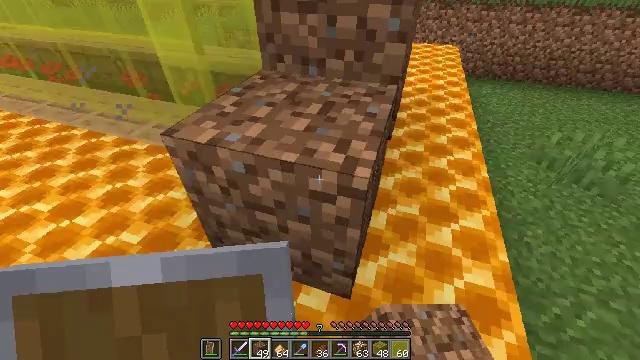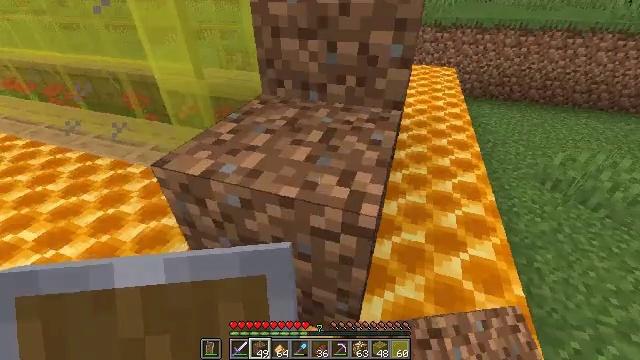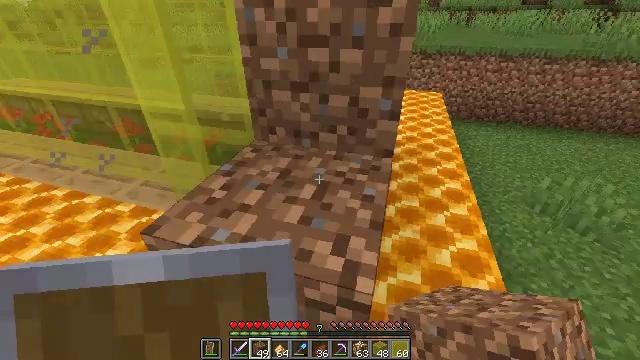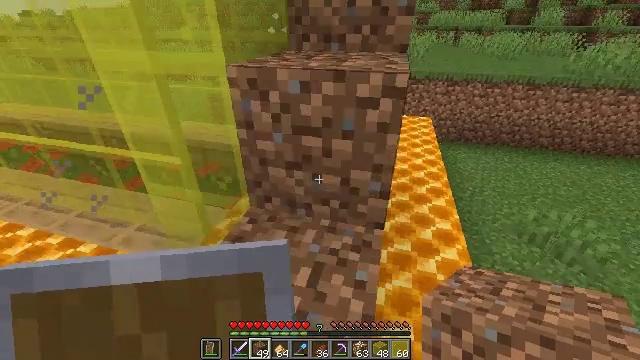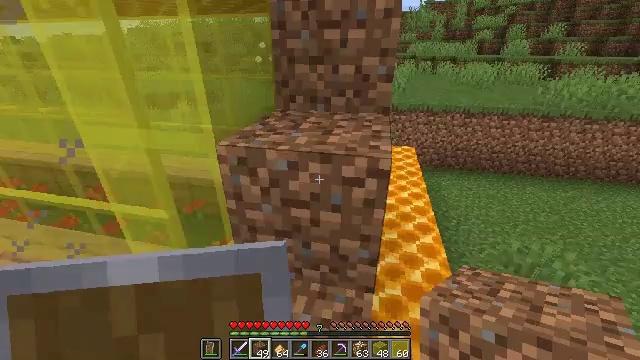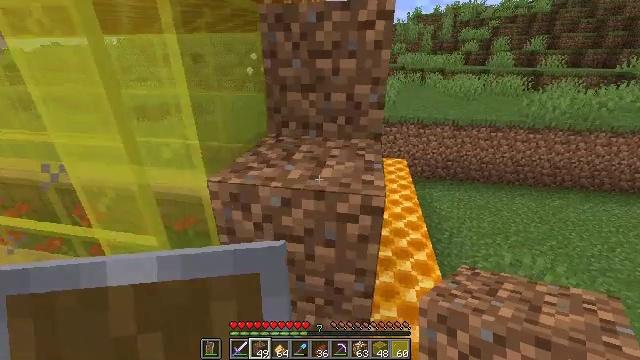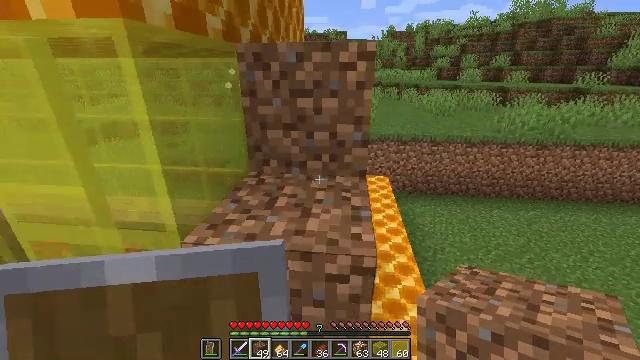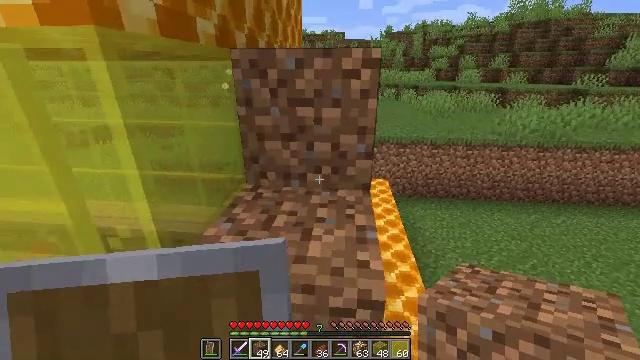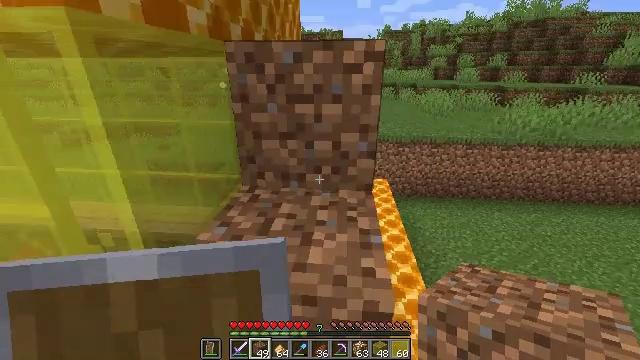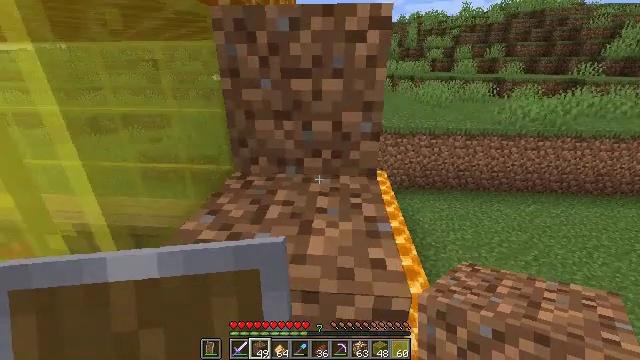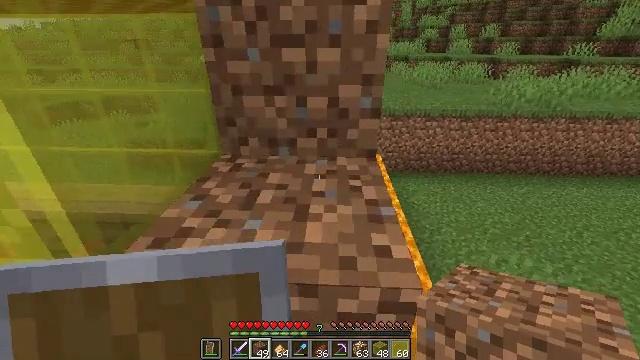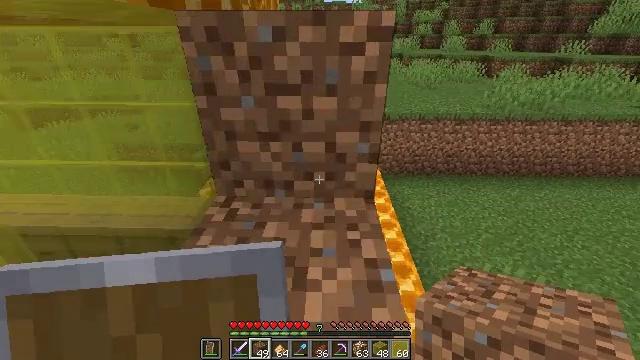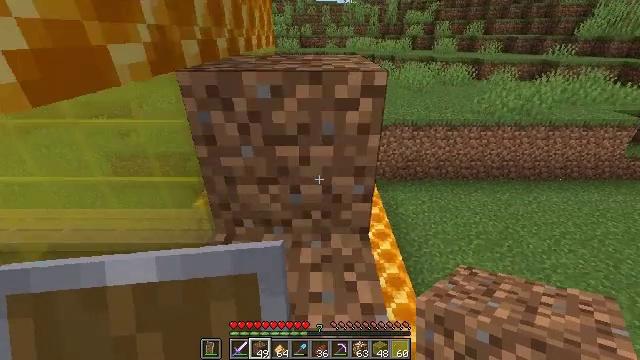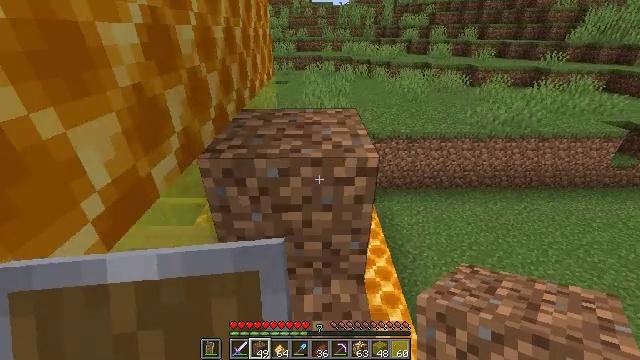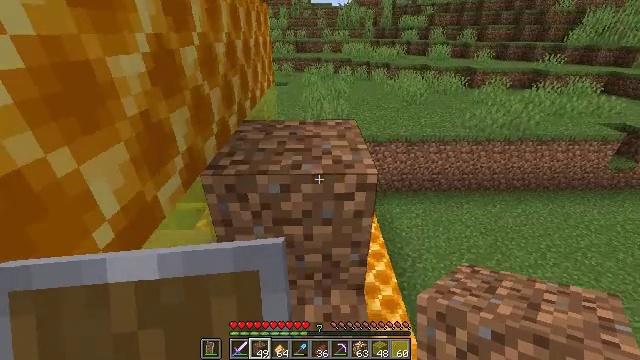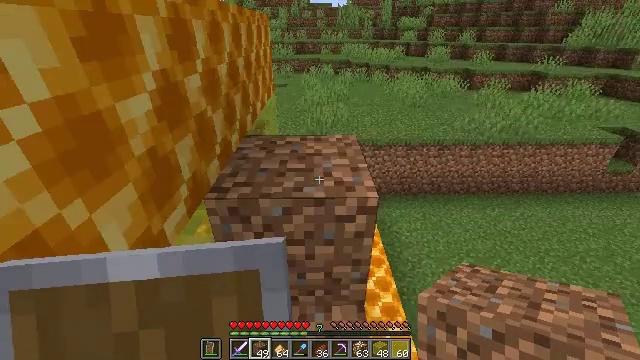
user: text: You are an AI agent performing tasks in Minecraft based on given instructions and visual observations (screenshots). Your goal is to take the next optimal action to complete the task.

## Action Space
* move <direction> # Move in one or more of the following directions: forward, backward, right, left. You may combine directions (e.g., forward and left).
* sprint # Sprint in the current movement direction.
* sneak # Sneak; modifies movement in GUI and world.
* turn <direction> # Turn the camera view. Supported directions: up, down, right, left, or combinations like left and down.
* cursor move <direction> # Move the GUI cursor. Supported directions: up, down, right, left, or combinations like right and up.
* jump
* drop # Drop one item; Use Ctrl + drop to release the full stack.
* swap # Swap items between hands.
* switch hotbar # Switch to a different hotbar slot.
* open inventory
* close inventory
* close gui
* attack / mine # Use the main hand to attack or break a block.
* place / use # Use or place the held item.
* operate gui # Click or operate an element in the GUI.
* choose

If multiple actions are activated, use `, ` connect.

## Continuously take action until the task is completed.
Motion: motion action
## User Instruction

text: Destroy the honeycomb block for crafting purposes.
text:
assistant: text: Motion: move forward, turn up
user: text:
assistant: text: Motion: move forward, turn right and up, jump
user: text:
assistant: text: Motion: move forward, turn right and up, jump
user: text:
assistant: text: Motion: move forward, turn right and up, jump
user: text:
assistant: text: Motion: move forward, turn right and up
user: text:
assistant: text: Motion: move forward, turn right and up
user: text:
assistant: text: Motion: no_op
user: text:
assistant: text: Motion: no_op
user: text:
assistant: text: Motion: turn down
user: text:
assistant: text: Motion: turn right and down
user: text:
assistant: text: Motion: move forward, turn right and down, jump
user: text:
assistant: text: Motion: move forward, turn right, jump
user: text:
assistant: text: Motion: move forward, jump
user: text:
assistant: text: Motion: move forward, jump
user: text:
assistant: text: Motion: move forward
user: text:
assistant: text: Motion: move forward, turn left and down
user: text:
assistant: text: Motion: turn left and down
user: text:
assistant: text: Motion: turn left and down
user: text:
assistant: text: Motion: turn left
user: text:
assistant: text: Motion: move forward, turn left, jump
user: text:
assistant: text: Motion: move forward, turn left, jump
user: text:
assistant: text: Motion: move forward, turn left, jump
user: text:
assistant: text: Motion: move forward, turn left, jump
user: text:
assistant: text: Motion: move forward, turn left, jump
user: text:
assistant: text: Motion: move forward, turn left
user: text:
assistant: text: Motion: turn left
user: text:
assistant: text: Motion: turn left
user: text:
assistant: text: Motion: turn left and up
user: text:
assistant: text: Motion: turn right
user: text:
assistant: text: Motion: no_op